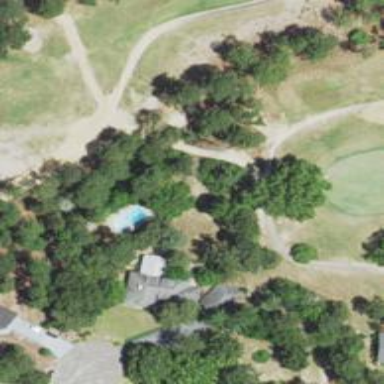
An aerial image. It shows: Pathway for golf carts.